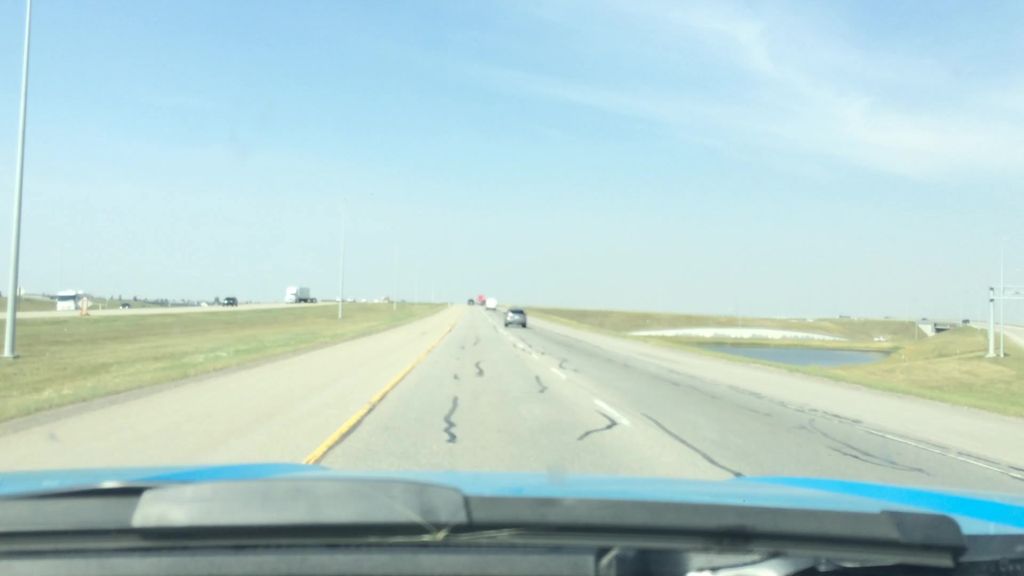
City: calgary